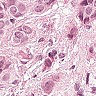
Metastatic tissue present: yes